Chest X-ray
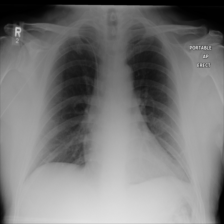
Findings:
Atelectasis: positive
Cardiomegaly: negative
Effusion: positive
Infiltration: negative
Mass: negative
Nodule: negative
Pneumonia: negative
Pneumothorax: negative
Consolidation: negative
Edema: negative
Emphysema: negative
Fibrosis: negative
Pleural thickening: positive
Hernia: negative